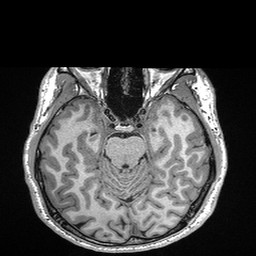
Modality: T1w
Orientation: coronal
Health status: healthy
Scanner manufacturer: siemens
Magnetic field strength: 3 T
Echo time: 0.00298 s